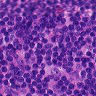
Metastatic tissue present: no